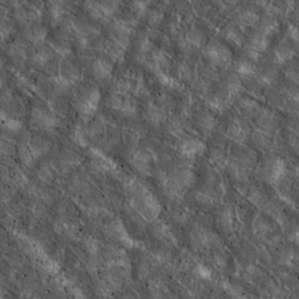
Label: non_frost